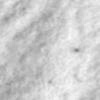
Label: no_change